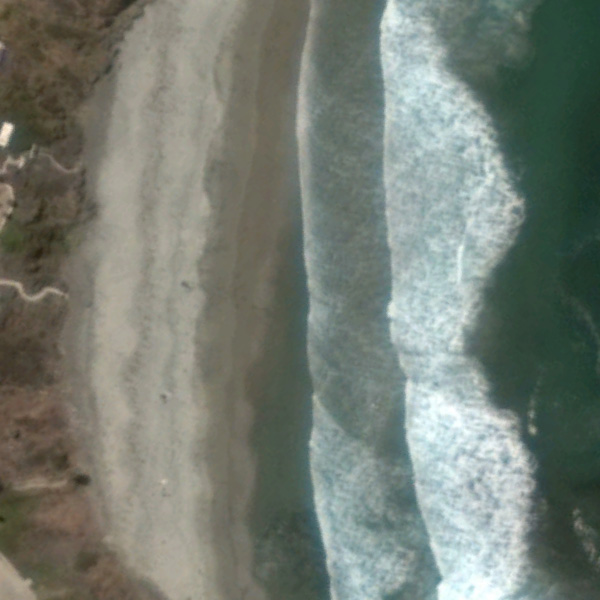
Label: Beach